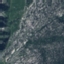
Label: HerbaceousVegetation